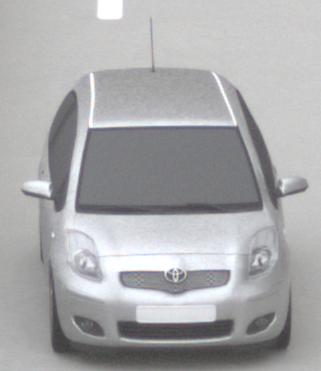
Make: Toyota
Model: Yaris 1.0
Detailed model: Yaris (XP13)
Model produced from: 2011/10
Model produced until: 2014/08
Doors: 3
Color: white
Road condition: dry road
Daytime: morning or afternoon
Contrast: low contrast